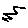
Label: zigzag